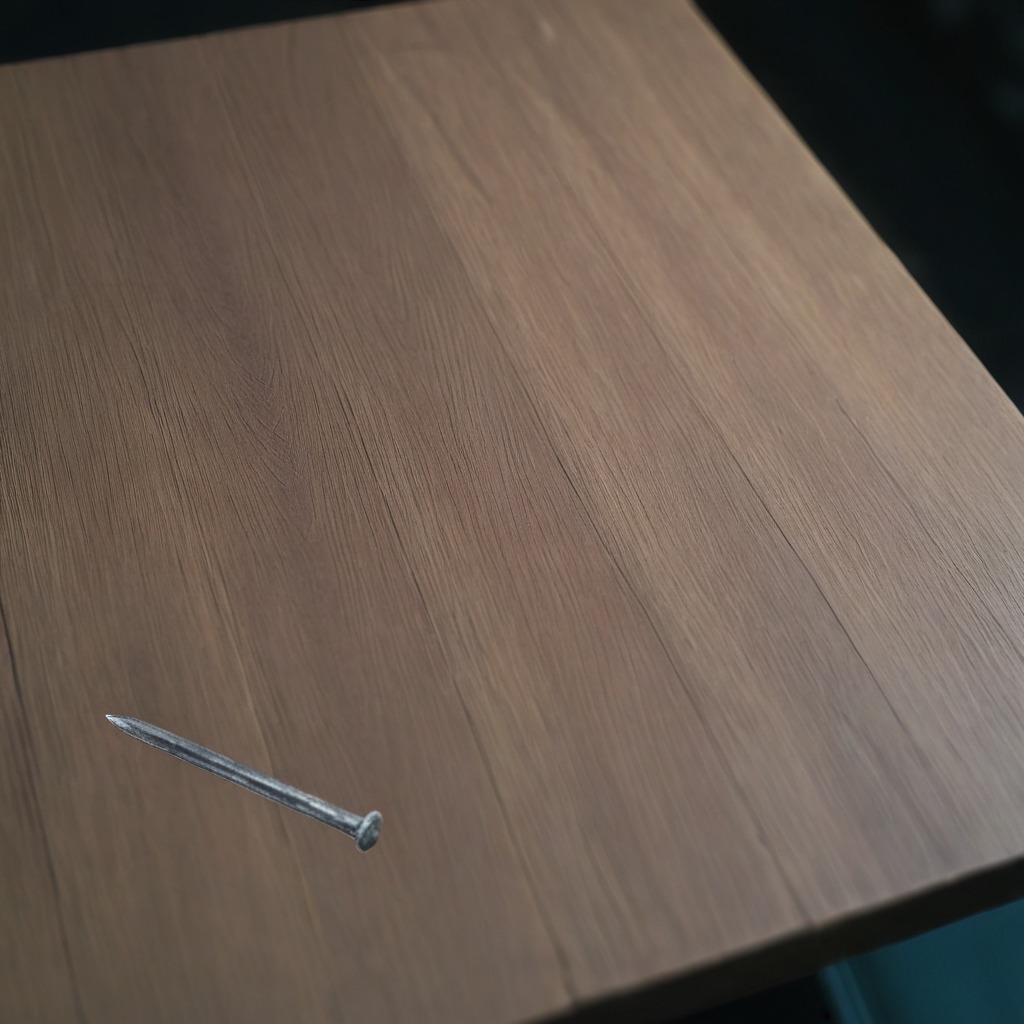
An iron nail lies on the table with faint burn marks in a small garage at twilight.